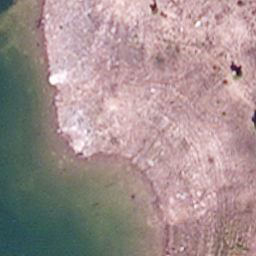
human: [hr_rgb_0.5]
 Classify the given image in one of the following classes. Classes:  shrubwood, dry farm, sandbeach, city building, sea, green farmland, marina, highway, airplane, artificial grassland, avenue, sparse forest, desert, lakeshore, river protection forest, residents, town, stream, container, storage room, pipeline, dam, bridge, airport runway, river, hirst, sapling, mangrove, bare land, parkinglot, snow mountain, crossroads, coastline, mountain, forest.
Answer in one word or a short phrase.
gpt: lakeshore